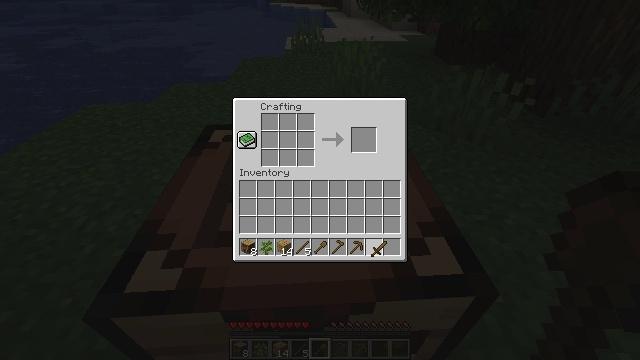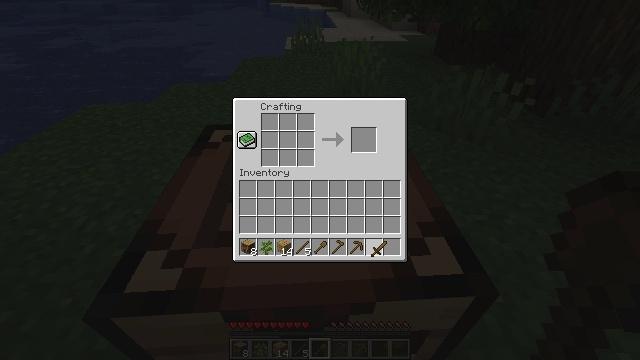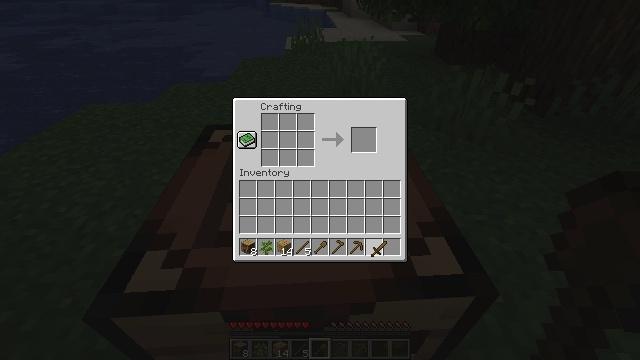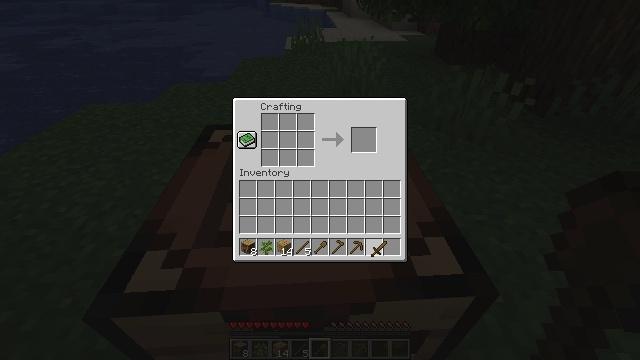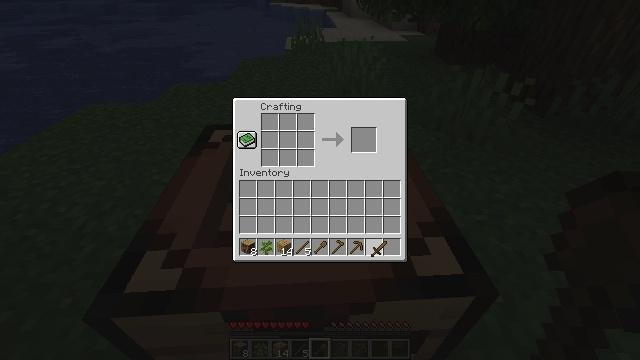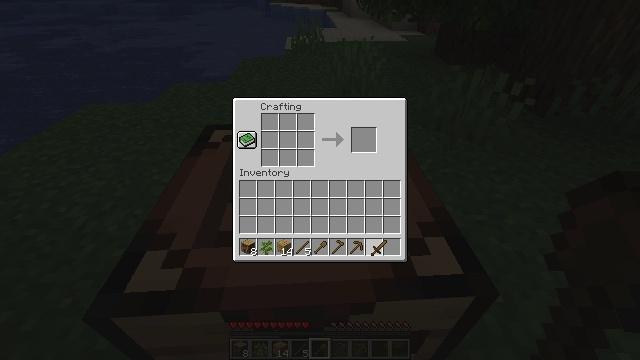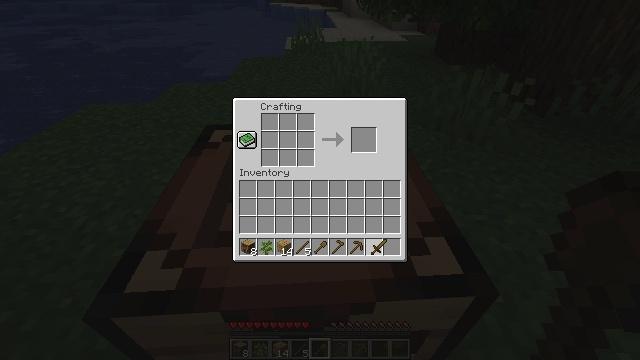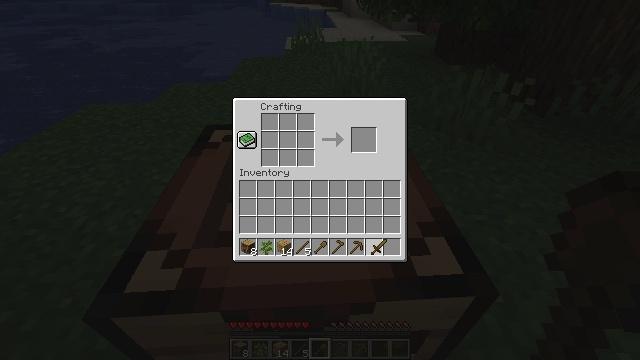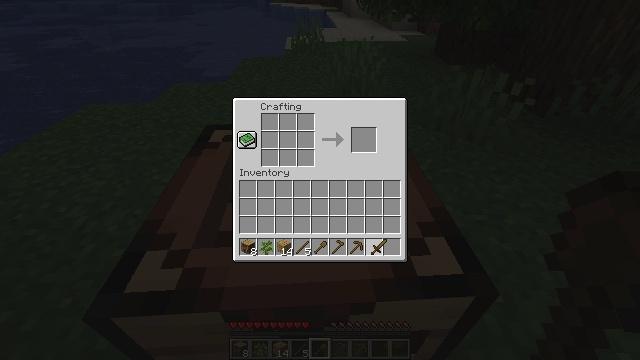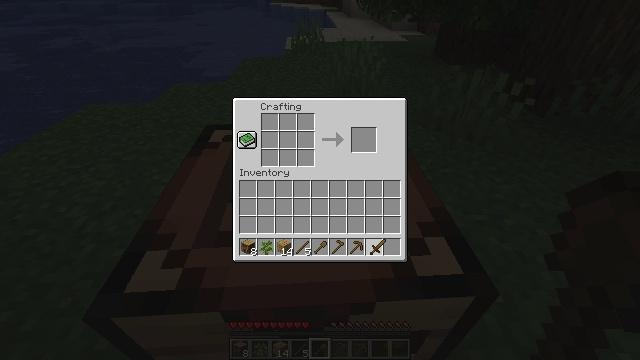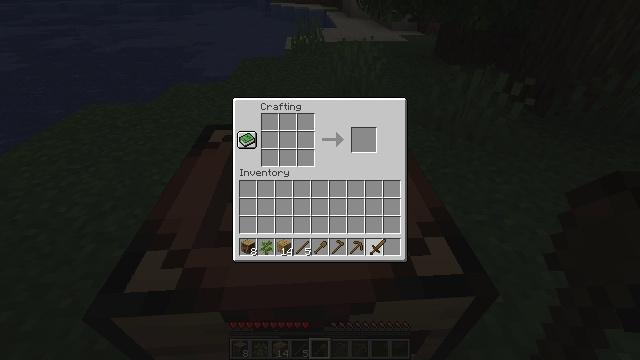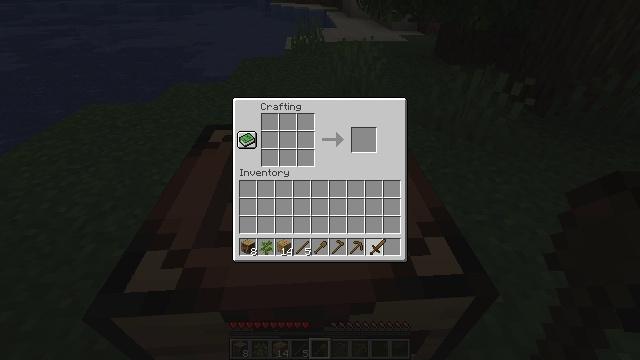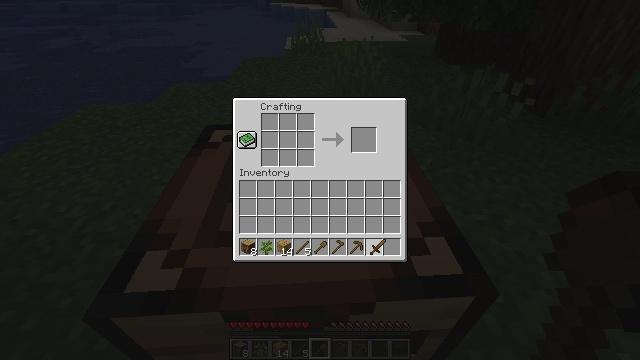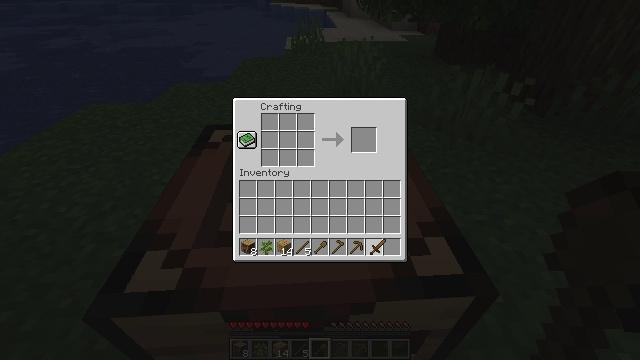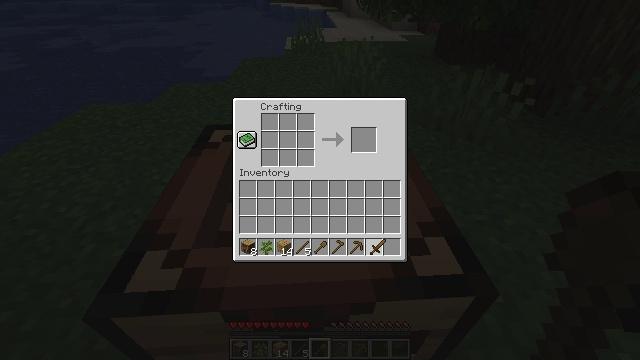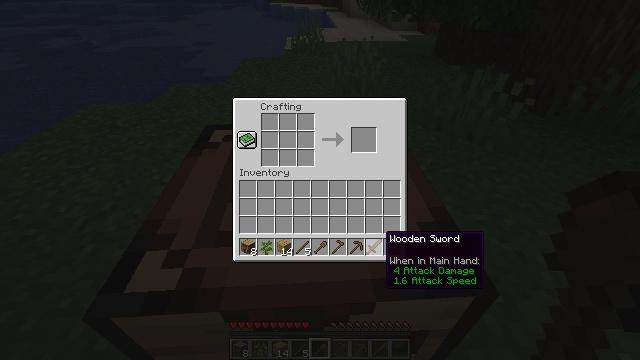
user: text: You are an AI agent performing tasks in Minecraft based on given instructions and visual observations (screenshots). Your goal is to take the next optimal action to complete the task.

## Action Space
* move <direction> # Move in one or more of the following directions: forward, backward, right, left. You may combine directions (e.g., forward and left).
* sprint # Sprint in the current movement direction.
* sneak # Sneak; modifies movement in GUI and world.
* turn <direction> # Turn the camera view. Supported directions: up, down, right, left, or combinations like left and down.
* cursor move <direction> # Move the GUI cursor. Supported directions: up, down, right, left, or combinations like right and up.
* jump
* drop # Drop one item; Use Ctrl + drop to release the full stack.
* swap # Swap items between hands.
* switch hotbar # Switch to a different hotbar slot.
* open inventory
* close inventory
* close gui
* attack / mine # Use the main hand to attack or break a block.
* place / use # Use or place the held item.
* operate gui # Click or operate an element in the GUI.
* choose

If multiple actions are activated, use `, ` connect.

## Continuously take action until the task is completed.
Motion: motion action
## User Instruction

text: Mine block crafting table.
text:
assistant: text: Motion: no_op
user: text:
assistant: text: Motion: no_op
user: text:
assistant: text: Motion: no_op
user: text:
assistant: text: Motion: no_op
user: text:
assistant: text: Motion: no_op
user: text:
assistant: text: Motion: no_op
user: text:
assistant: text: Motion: no_op
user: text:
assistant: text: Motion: no_op
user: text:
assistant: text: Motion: no_op
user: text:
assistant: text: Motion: no_op
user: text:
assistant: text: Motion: operate gui
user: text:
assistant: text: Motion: operate gui
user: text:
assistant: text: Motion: operate gui
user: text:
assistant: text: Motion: operate gui
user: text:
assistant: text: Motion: no_op
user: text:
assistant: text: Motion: no_op
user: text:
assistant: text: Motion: no_op
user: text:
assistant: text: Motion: no_op
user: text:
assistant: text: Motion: no_op
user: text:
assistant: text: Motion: no_op
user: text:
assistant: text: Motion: no_op
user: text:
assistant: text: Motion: no_op
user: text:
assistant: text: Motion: cursor move right and down
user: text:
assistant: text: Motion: cursor move right and down
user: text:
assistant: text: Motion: cursor move right
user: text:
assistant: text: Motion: cursor move right
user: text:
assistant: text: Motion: cursor move right
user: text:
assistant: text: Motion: no_op
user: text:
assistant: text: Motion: no_op
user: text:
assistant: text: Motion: no_op